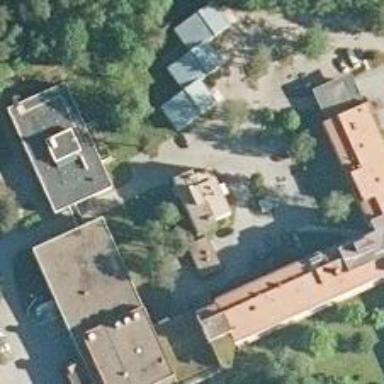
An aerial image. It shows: Healthcare facility identified as hospital.